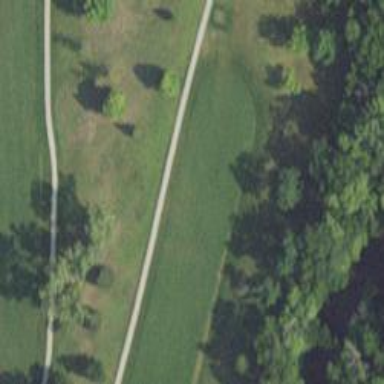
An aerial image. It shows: Service road designated as golf cart path.